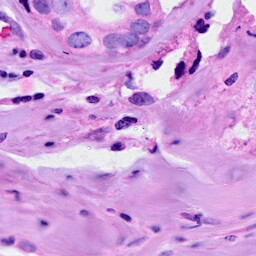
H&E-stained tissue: Breast